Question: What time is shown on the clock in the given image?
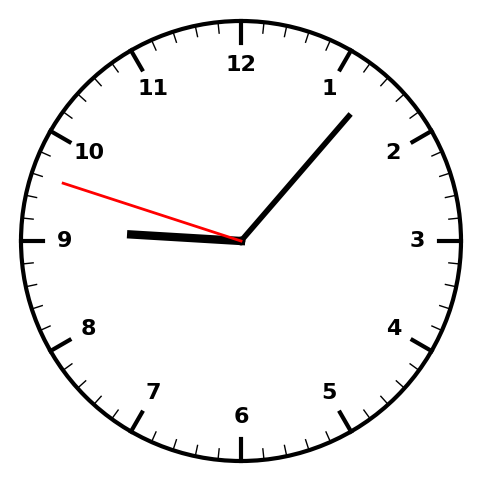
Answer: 09:06:48